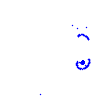
Particle: pion